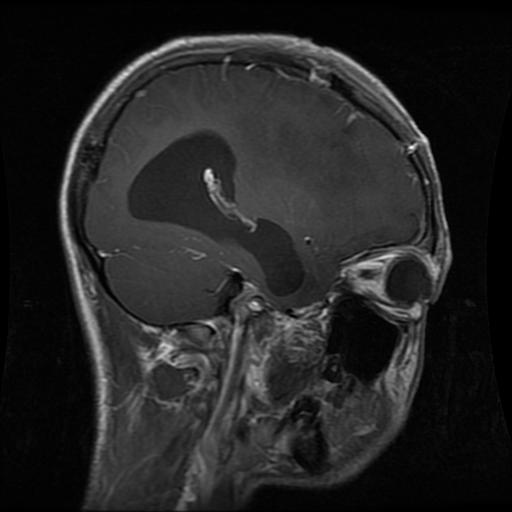
Label: glioma